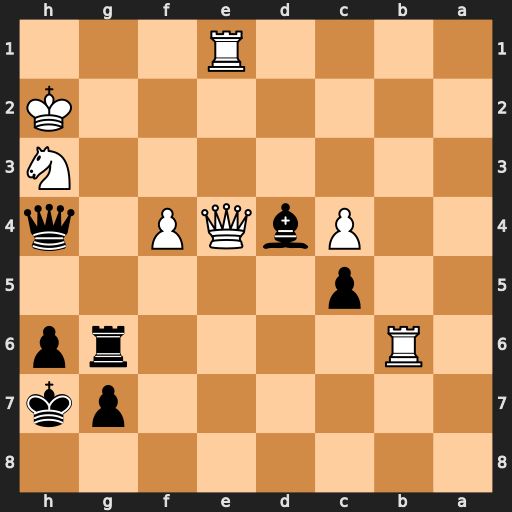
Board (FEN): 8/6pk/1R4rp/2p5/2PbQP1q/7N/7K/4R3
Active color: b
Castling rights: -
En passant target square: -
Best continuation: Qg3+ Kh1 Qxh3#